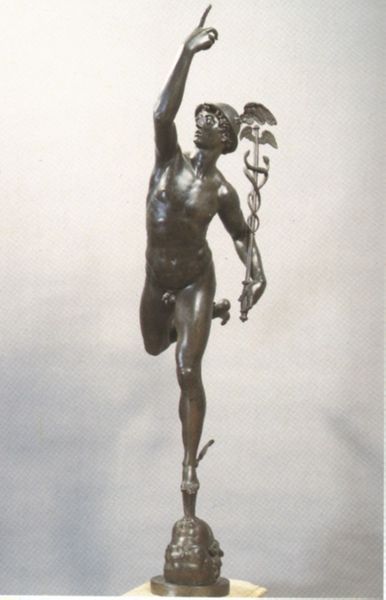
Titel: Fliegender Merkur
Künstler: Giovanni da Bologna
Institution: Florenz, Bargello
Schlagwörter: akt, flügel, gott, hand, kopf, mann, nackt, bewegung, finger, hut, arm, barock, geköpft, sockel, figur, skulptur, statue, sprung, man, haltung, stab, zeigefinger, metall, bronze, junge, foto, fotografie, penis, schwarzweiß, schwert, helm, junger mann, fingerzeig, hermes, götterbote, merkur, bote, skultpur, zeigegestus, äskulap, äskulapstab, fügel, micropenis, äskolap